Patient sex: M
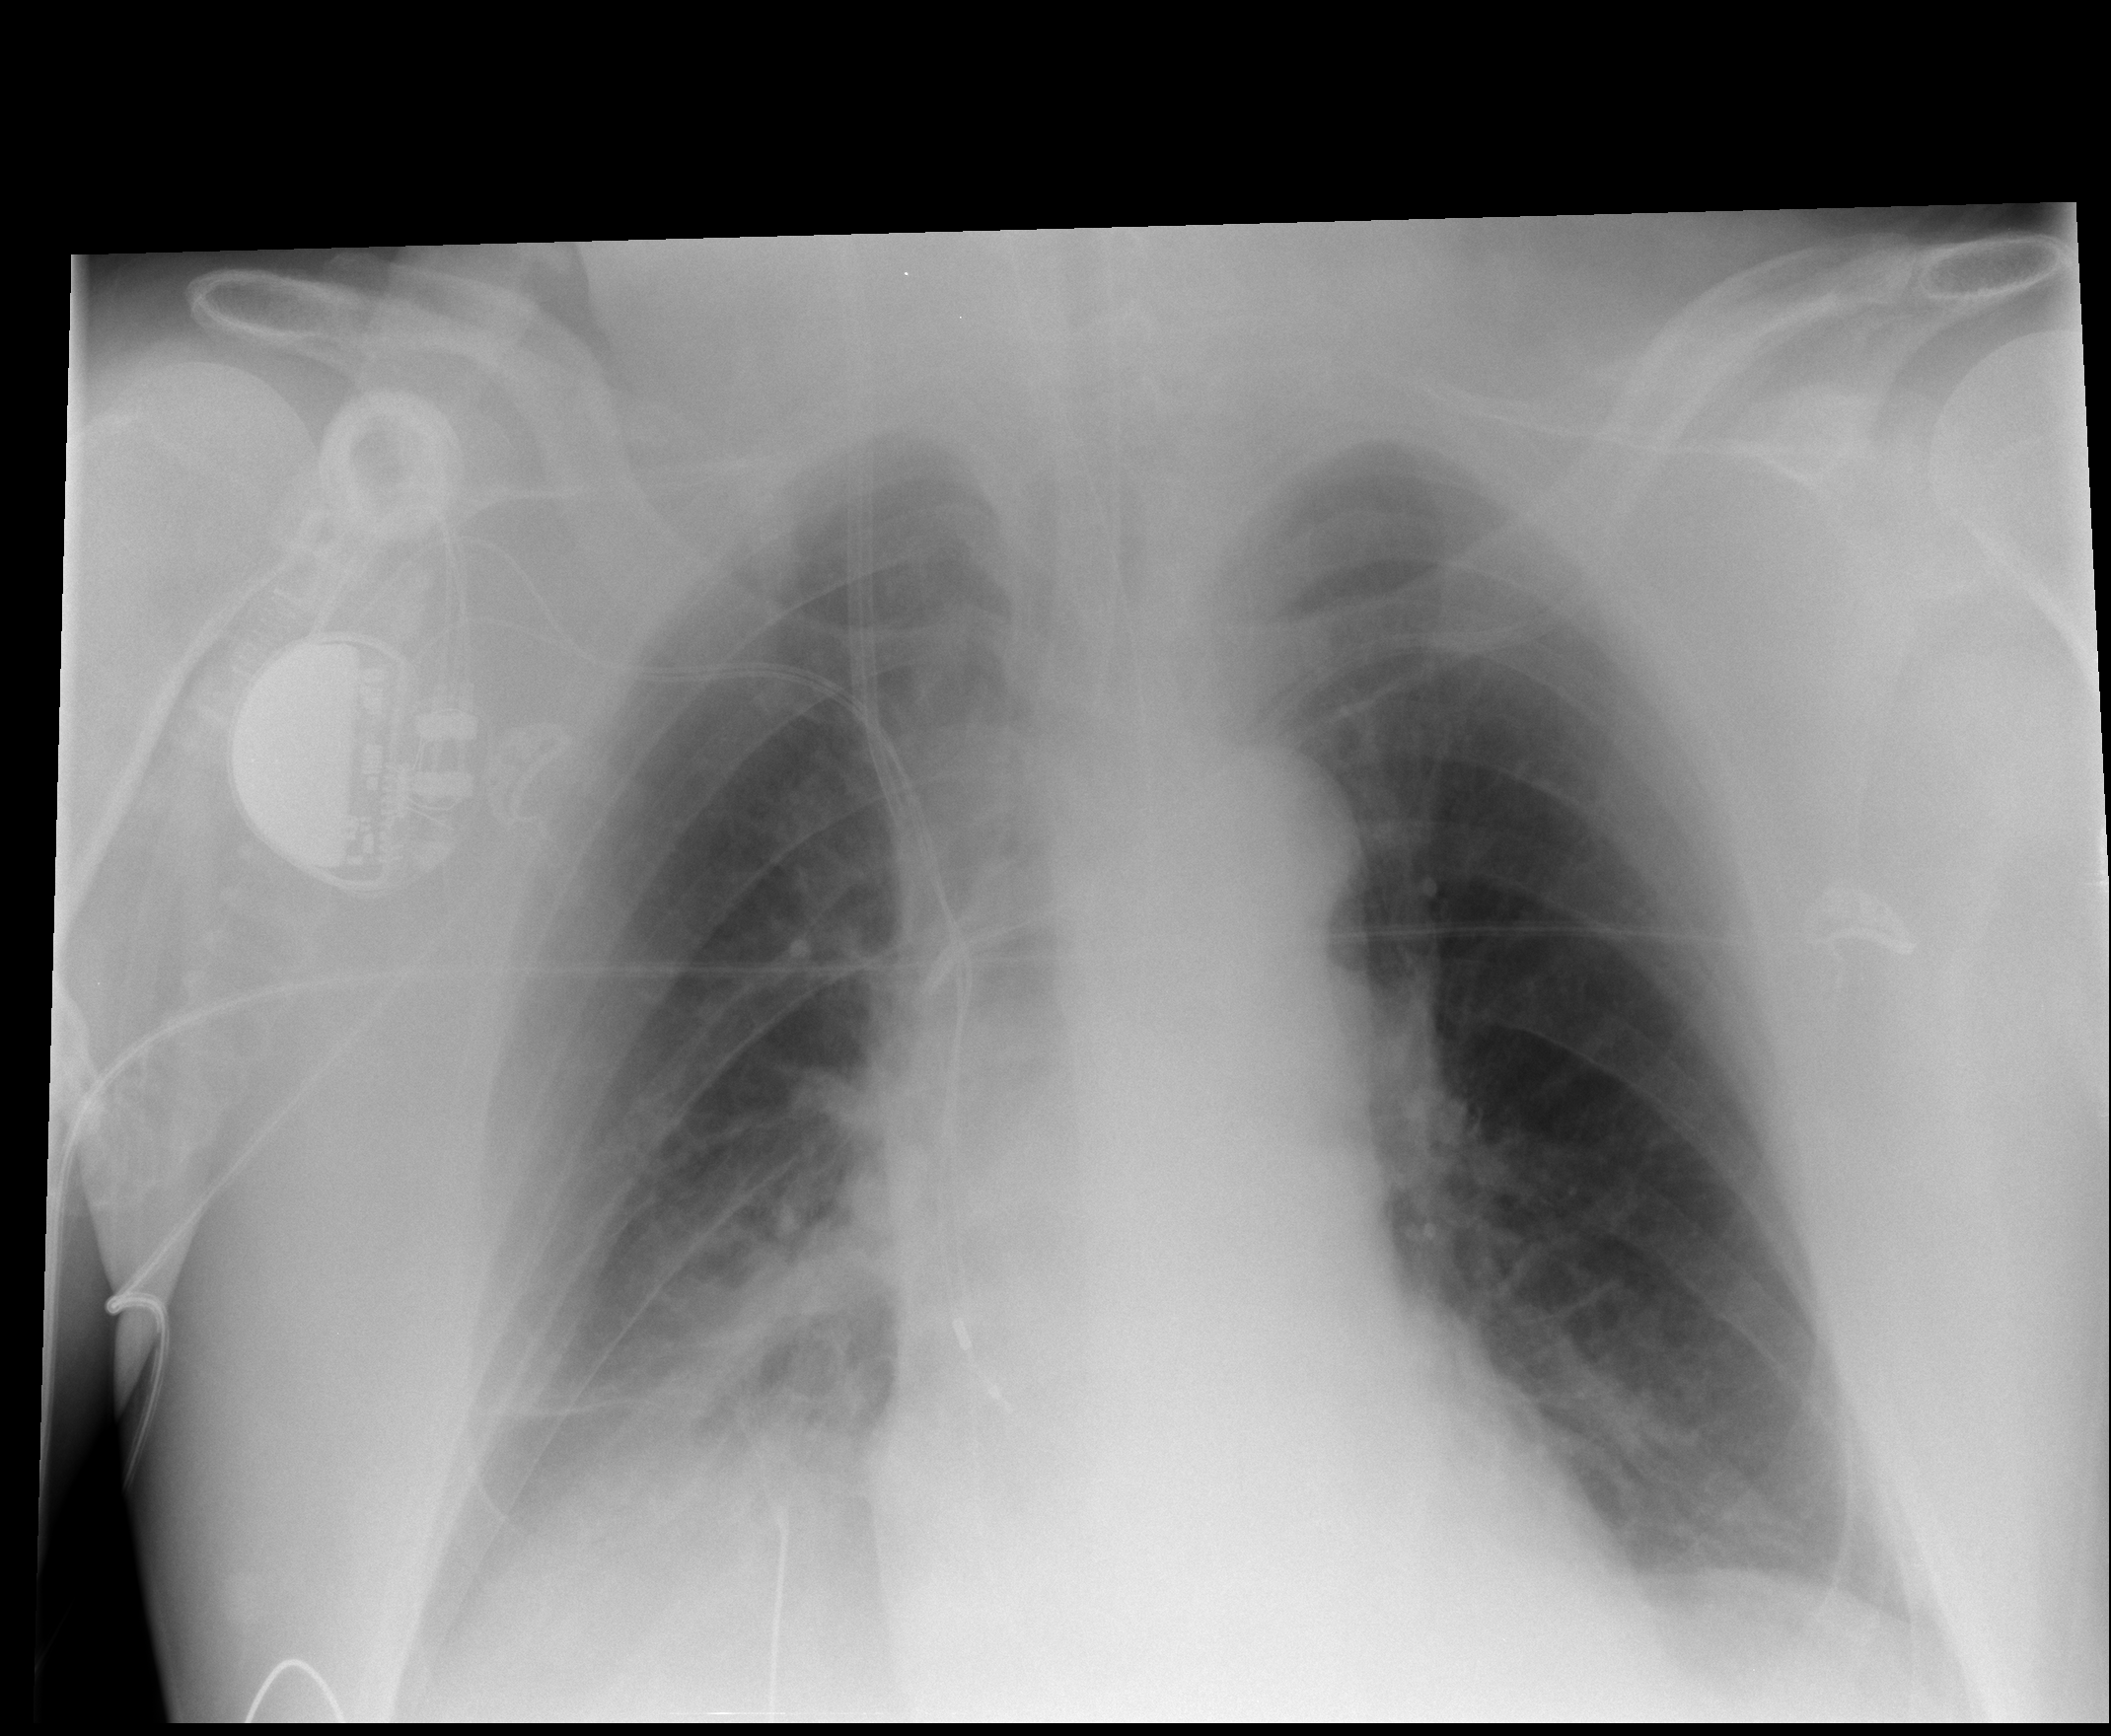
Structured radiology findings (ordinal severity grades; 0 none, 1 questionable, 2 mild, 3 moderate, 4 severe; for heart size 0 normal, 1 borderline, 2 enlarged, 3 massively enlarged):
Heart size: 0
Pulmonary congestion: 0
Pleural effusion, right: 2
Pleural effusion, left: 0
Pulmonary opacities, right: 2
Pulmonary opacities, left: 1
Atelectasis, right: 2
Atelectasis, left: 0